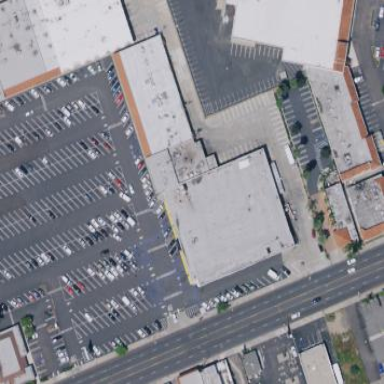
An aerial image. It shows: Retail building housing supermarket.